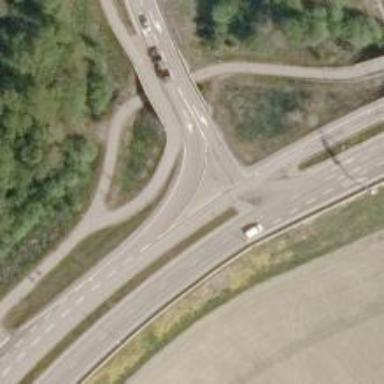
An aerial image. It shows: Asphalt trunk link road.